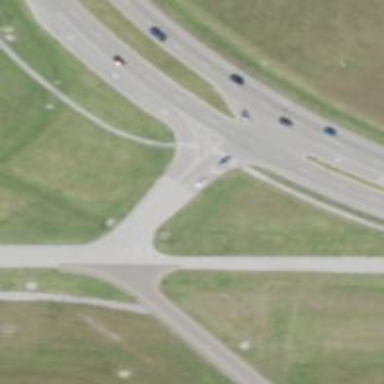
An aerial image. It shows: Tertiary link road.